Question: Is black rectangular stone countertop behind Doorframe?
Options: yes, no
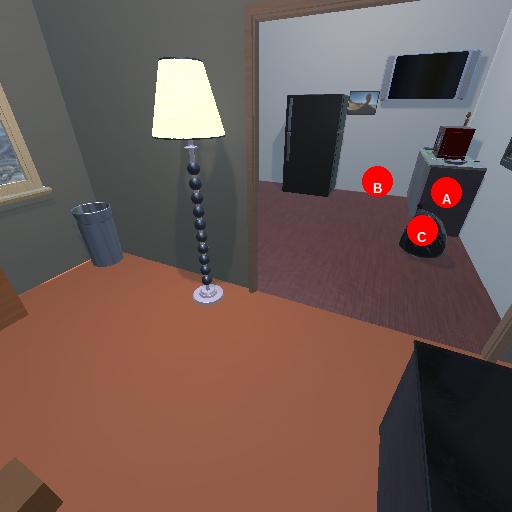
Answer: yes